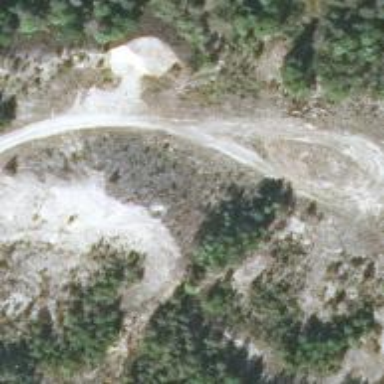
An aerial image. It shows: Quarry that is source of aggregate.